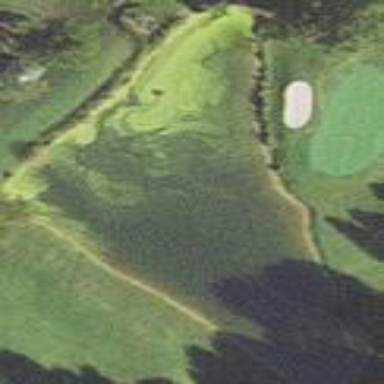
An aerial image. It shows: Water hazard on golf course. The hazard is natural water feature.